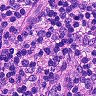
Metastatic tissue present: no